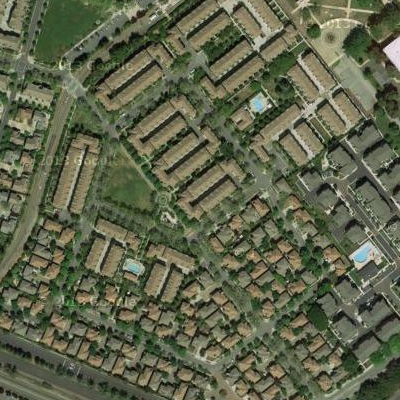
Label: Resident